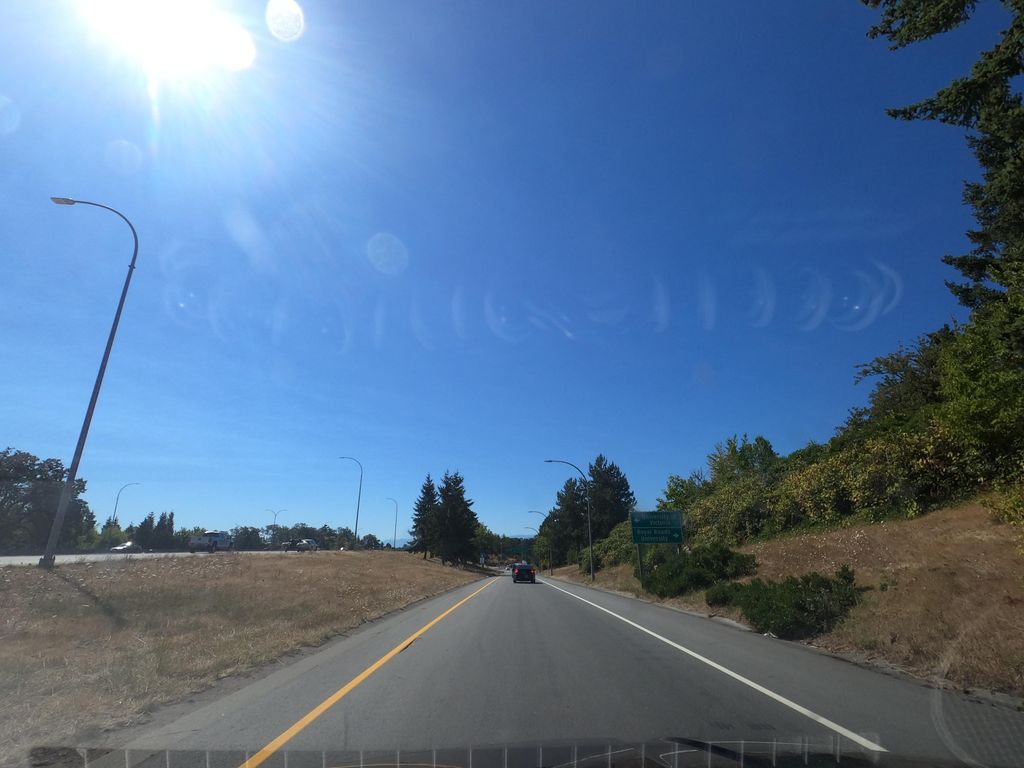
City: victoria